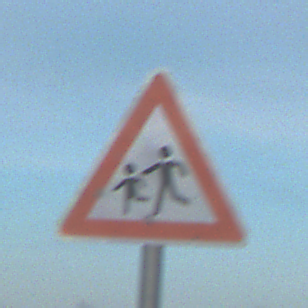
Verkehrszeichen: KinderRechts
Umgebung: Outdoor, Beach
Tageszeit: SunriseSunset
Wetter: PartlyCloudy
Licht: Natural
Jahreszeit: NotSpecified
Kontrast: LowContrast